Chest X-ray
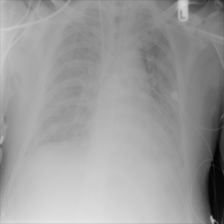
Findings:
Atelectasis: negative
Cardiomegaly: negative
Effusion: negative
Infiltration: positive
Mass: negative
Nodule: negative
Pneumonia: negative
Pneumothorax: negative
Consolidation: negative
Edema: negative
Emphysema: negative
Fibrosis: negative
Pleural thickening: negative
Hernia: negative